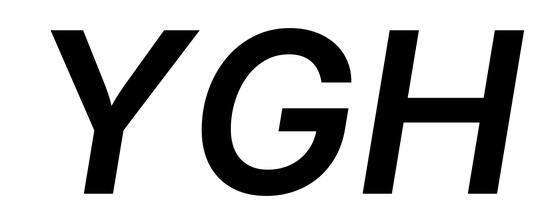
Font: Inter-Italic_SemiBold_Italic